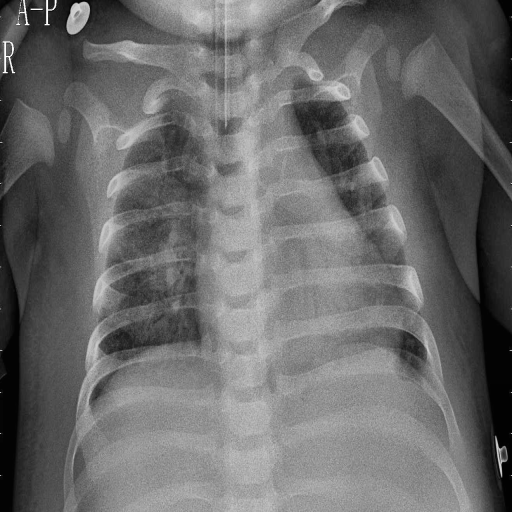
Finding: PNEUMONIA